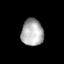
Tissue: prostate
Cell type: T cells
Senescence score: 0.2998
Nuclear area (px): 577
Mean DAPI intensity: 175.168